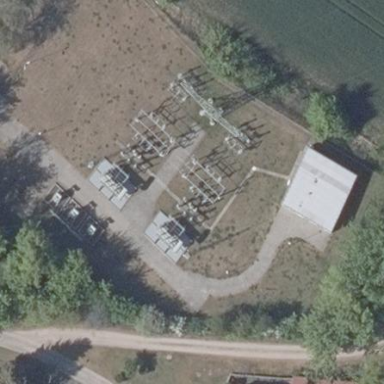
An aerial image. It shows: Outdoor distribution-level power substation enclosed by fence.